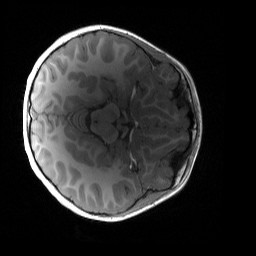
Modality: T1w
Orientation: axial
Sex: female
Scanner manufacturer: siemens
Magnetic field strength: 3 T
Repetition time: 1.9 s
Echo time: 0.00243 s